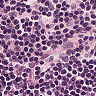
Metastatic tissue present: no